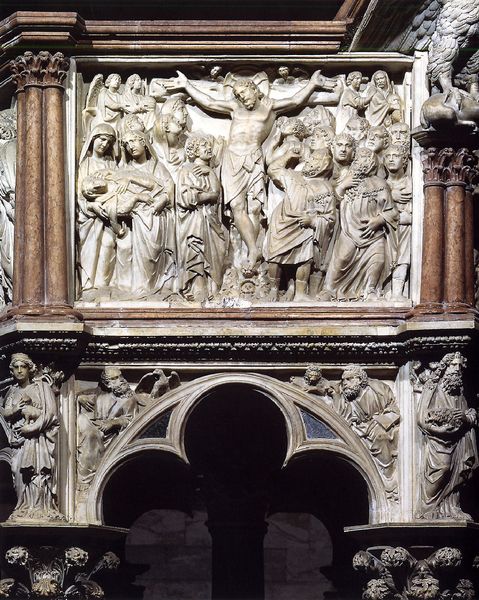
Titel: Pisa, Baptisterium, Kanzel, Kreuzigung Christi
Künstler: Niccolò Pisano
Standort: Pisa, Baptisterium (EU - I - Toskana)
Schlagwörter: gott, mann, umhang, vogel, frauen, menschen, braun, frau, marmor, männer, säule, säulen, bart, falten, federn, mensch, stein, tod, trauer, innenraum, kirche, figur, kind, kinder, engel, relief, baby, figuren, bildhauerei, halbnackt, kreuz, religion, haufen, zwickel, fries, sims, kanzel, christus, jesus, kreuzigung, heilige, heilig, maria, korinthisch, christi, geburt, korintisch, relif, staute, kreuzesabnahme, stauten